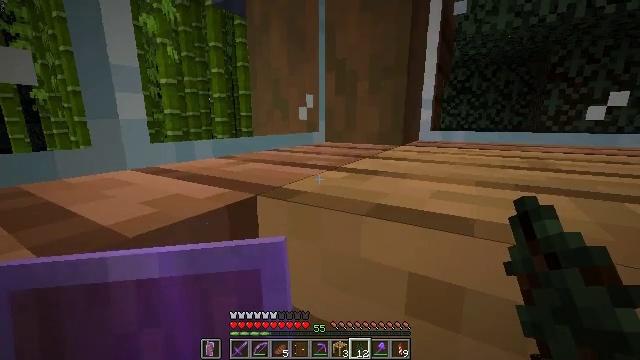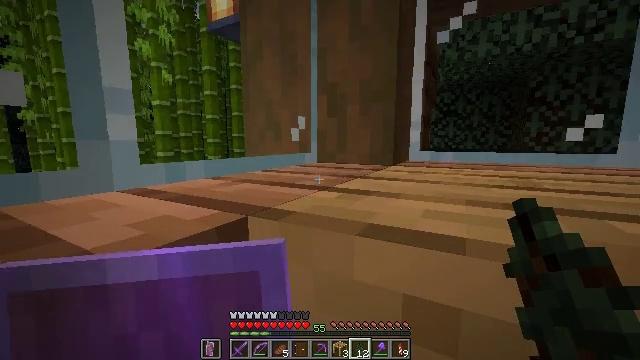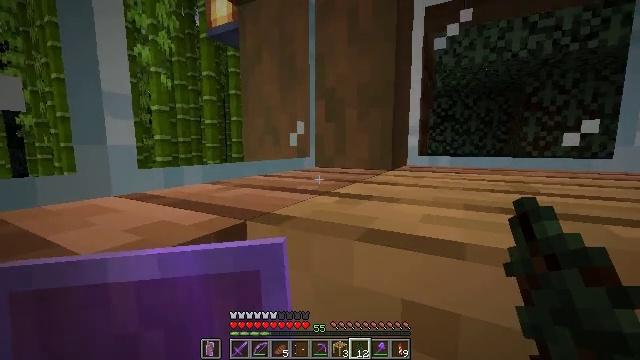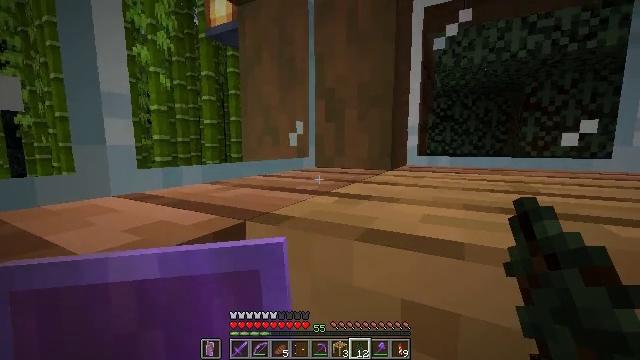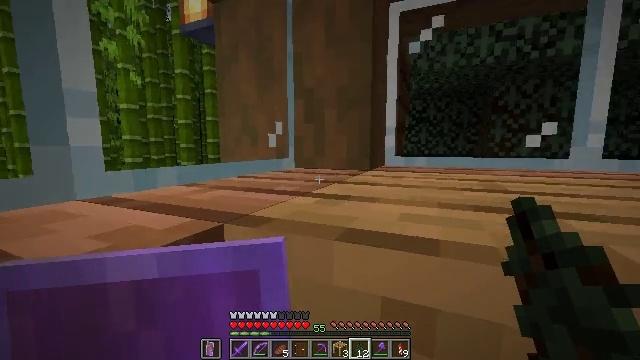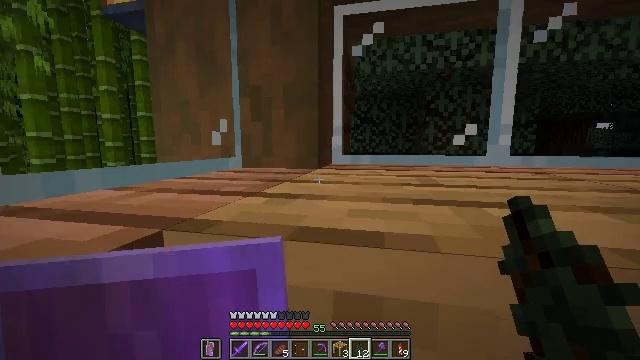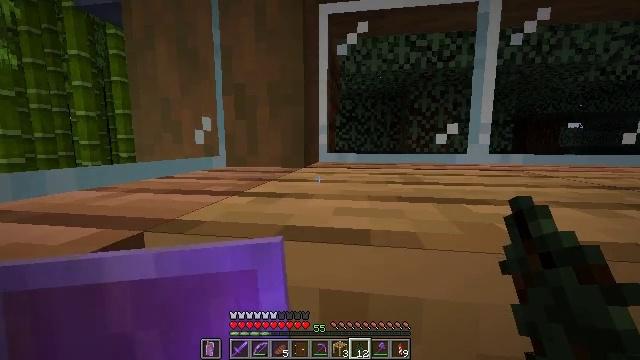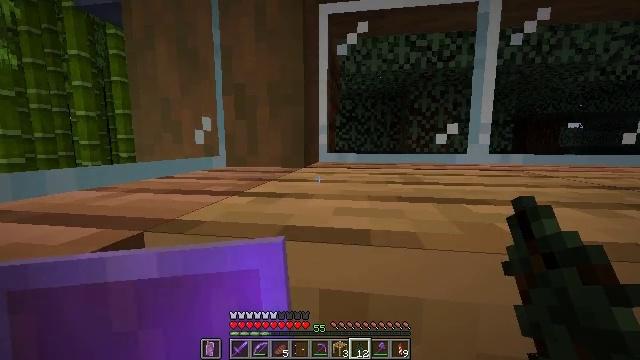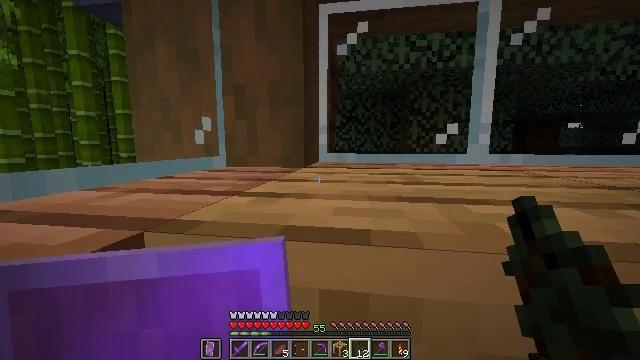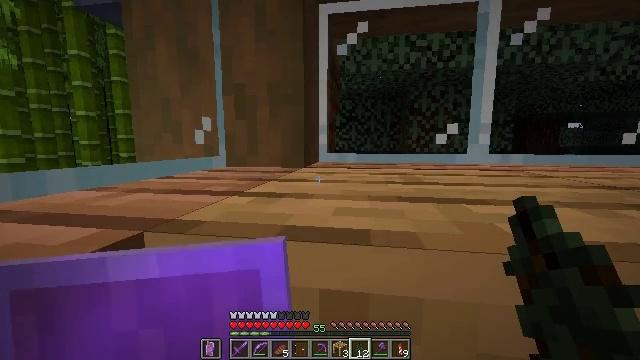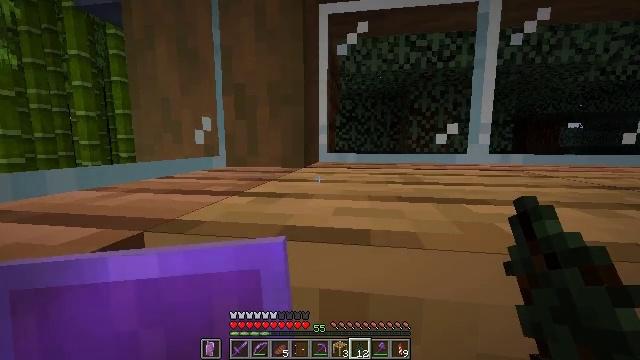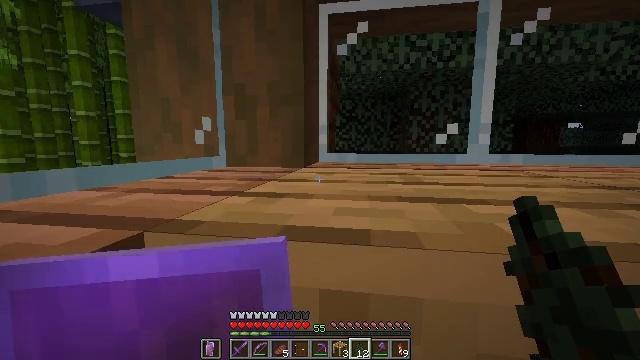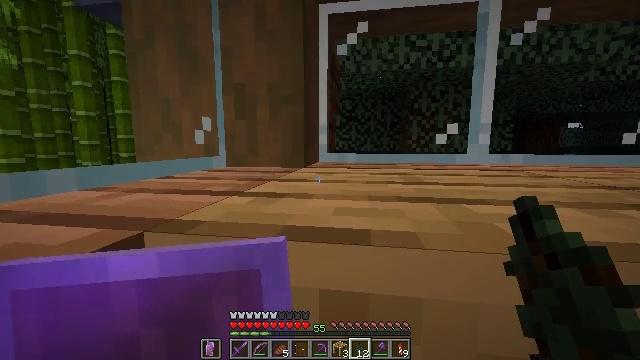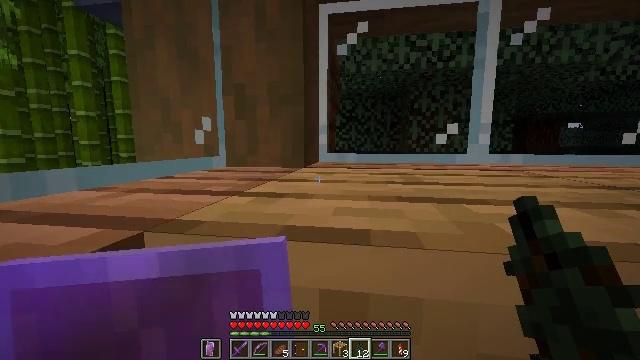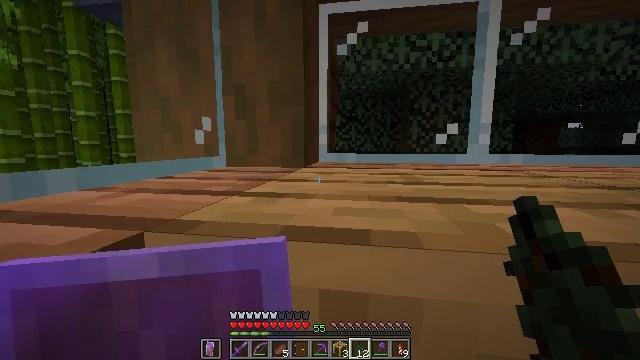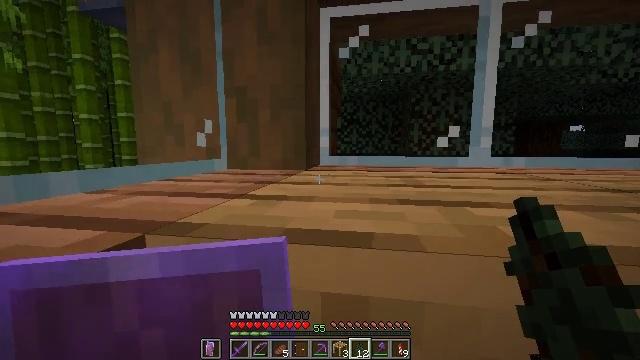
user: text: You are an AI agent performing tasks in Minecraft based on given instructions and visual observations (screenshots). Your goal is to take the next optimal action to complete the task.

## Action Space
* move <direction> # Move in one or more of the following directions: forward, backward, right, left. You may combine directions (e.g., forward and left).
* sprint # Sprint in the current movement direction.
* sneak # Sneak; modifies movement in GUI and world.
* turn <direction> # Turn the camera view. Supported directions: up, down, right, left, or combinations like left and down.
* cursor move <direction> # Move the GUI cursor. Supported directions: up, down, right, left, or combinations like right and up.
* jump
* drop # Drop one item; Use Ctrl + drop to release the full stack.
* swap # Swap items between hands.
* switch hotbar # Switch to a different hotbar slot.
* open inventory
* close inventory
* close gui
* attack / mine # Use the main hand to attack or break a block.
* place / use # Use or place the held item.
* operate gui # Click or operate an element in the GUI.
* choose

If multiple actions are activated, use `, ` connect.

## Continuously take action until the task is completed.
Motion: motion action
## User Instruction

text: Attack the brown shulker box to remove it.
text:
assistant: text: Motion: turn right and up
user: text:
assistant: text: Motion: turn up
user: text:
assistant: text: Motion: no_op
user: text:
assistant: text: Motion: turn right
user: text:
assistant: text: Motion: turn right
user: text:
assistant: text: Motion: turn right
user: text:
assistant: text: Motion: no_op
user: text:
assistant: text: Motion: no_op
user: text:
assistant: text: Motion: no_op
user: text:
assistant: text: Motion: no_op
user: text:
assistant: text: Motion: no_op
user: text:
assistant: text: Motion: no_op
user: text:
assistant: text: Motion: no_op
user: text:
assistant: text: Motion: no_op
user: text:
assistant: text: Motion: no_op
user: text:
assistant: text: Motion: no_op
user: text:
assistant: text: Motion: no_op
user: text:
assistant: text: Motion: no_op
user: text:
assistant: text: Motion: no_op
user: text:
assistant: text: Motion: no_op
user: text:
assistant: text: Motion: no_op
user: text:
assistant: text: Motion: no_op
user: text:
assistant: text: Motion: no_op
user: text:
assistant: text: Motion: no_op
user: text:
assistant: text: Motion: no_op
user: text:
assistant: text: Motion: no_op
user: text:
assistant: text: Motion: no_op
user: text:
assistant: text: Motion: turn right
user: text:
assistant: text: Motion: turn right
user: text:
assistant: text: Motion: turn right and down